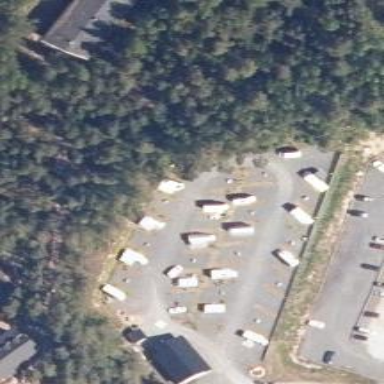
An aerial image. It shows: Caravan site for tourism.